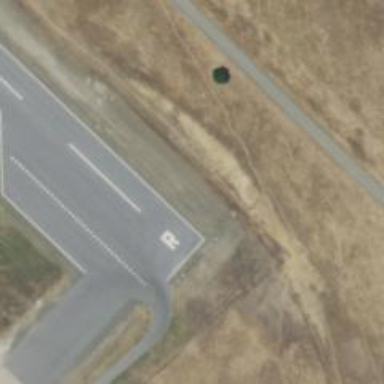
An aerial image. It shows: Asphalt runway at the airport.